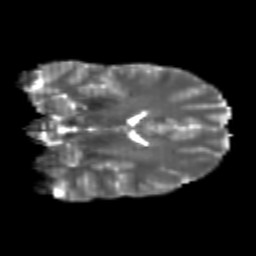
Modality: T2w
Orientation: coronal
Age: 21
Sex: male
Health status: healthy
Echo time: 0.074 s